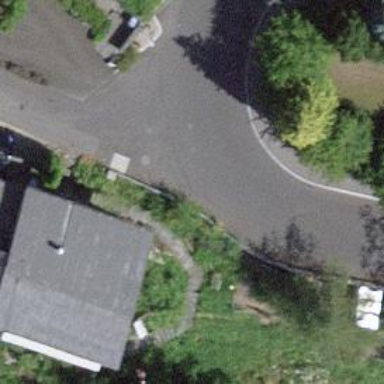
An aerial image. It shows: Residential road.